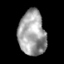
Tissue: skin
Cell type: Epithelial cells
Senescence score: 0.2317
Nuclear area (px): 1196
Mean DAPI intensity: 160.834